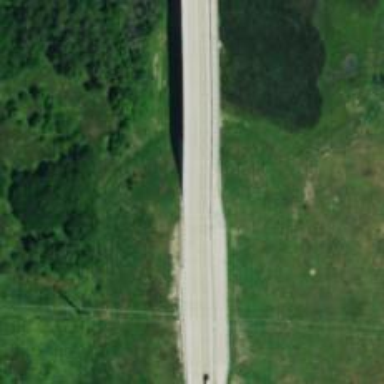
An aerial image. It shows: Viaduct bridge over secondary road.